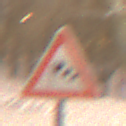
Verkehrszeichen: SeitenwindVonLinks
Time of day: Night
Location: Outdoor (Urban)
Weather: Overcast
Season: Winter
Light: Artificial